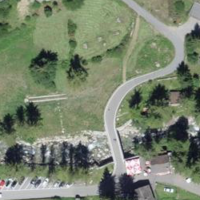
EUNIS habitat code: 24
Species observed at this site:
Vicia cracca
Dactylorhiza maculata
Lasiommata maera
Silene dioica
Ptyonoprogne rupestris
Papilio machaon
Ajuga reptans
Carduus personata
Plantago media
Rumex alpinus
Cinclus cinclus
Arctium tomentosum
Motacilla alba